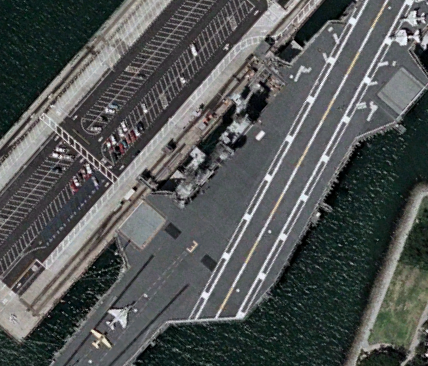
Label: Midway-class_aircraft_carrier